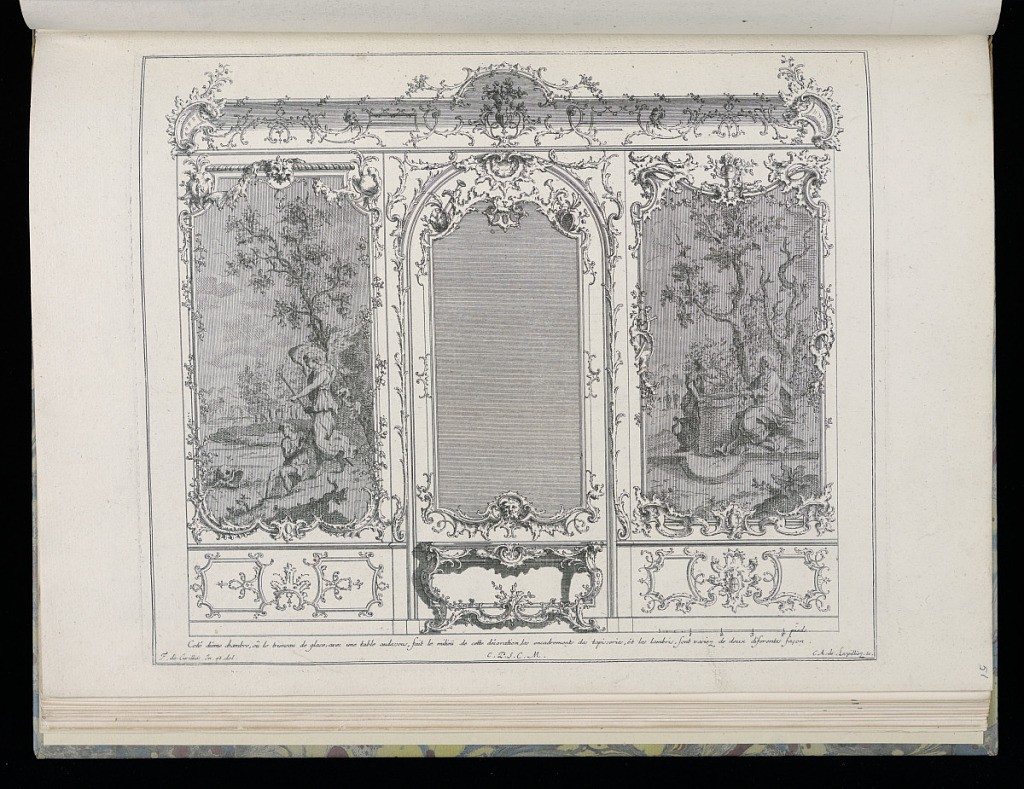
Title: Wall with Central Mirror
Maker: François de Cuvilliés the Elder, Belgian, 1695 - 1768
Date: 18th century
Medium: Engraving on paper
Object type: Bound print
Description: Design for interior in Rococo style with wainscoting. At center, a large framed mirror with a console table below. Surrounding the mirror are two figural tapestries, each depicting different scenes and with alternative stucco framing. At left, a scene with a winged angel, male figure, and a dolphin. At right, a man and woman collect water from a well. Scale at lower right.